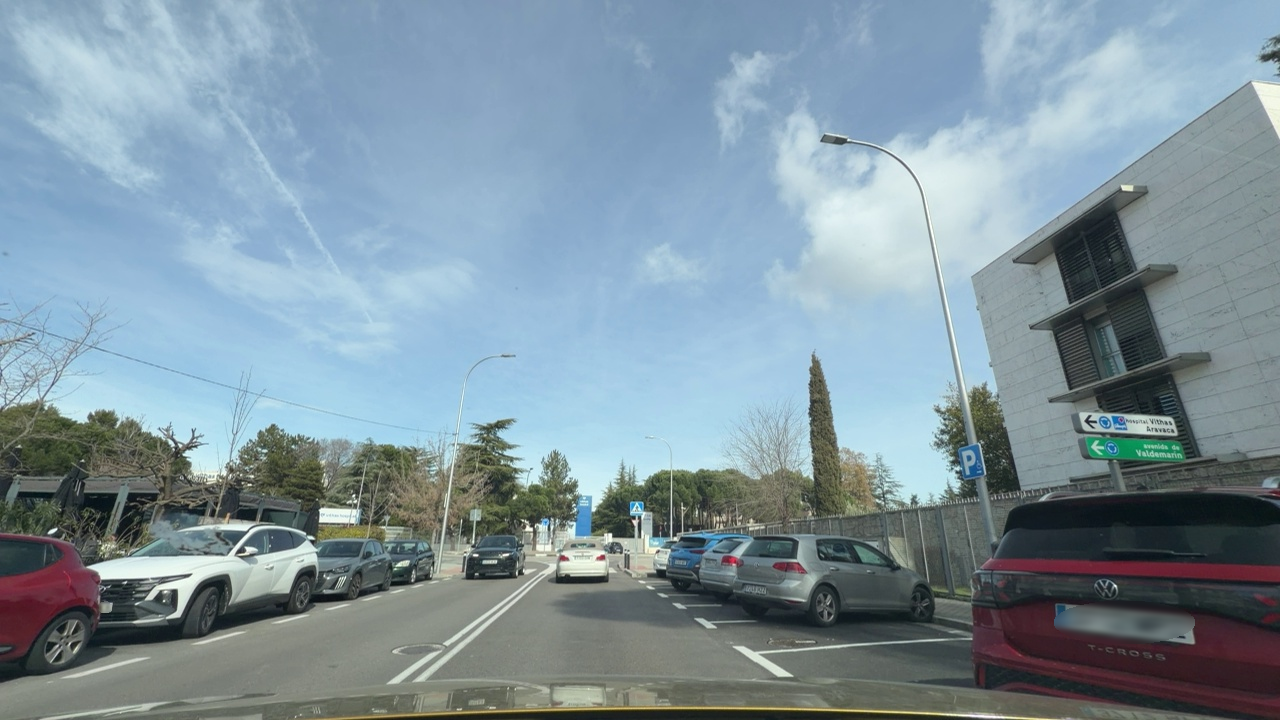
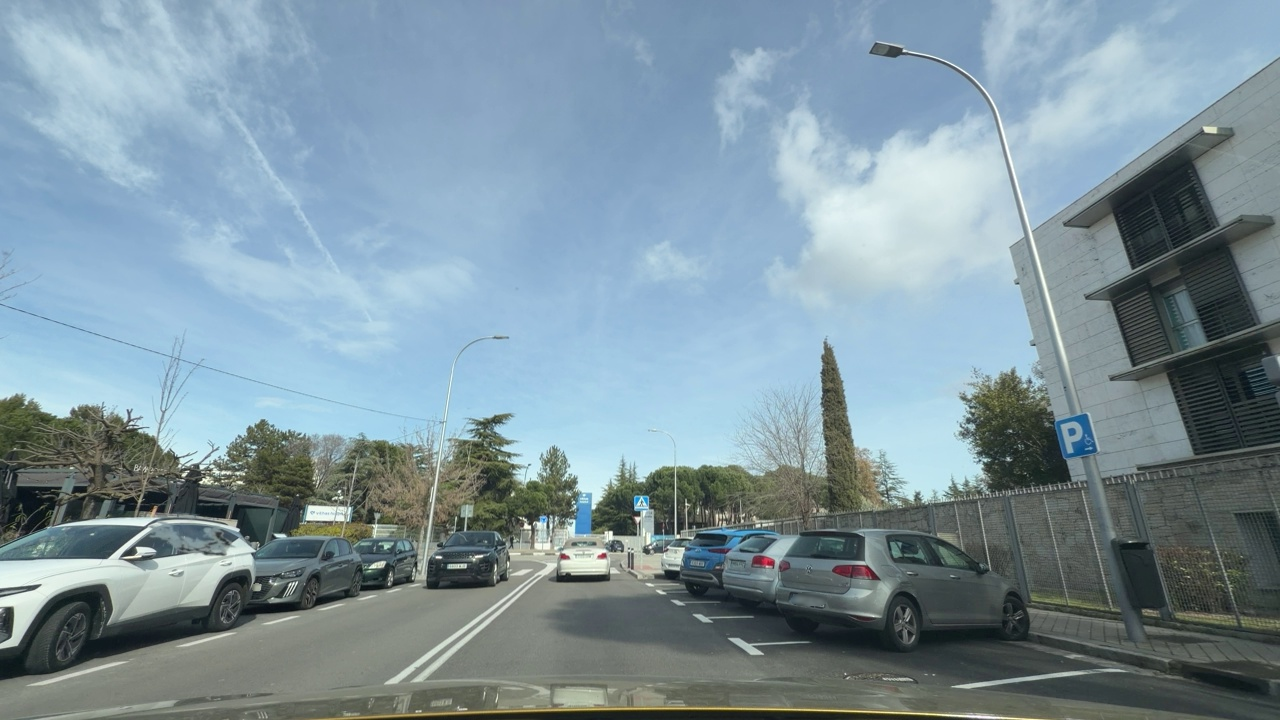
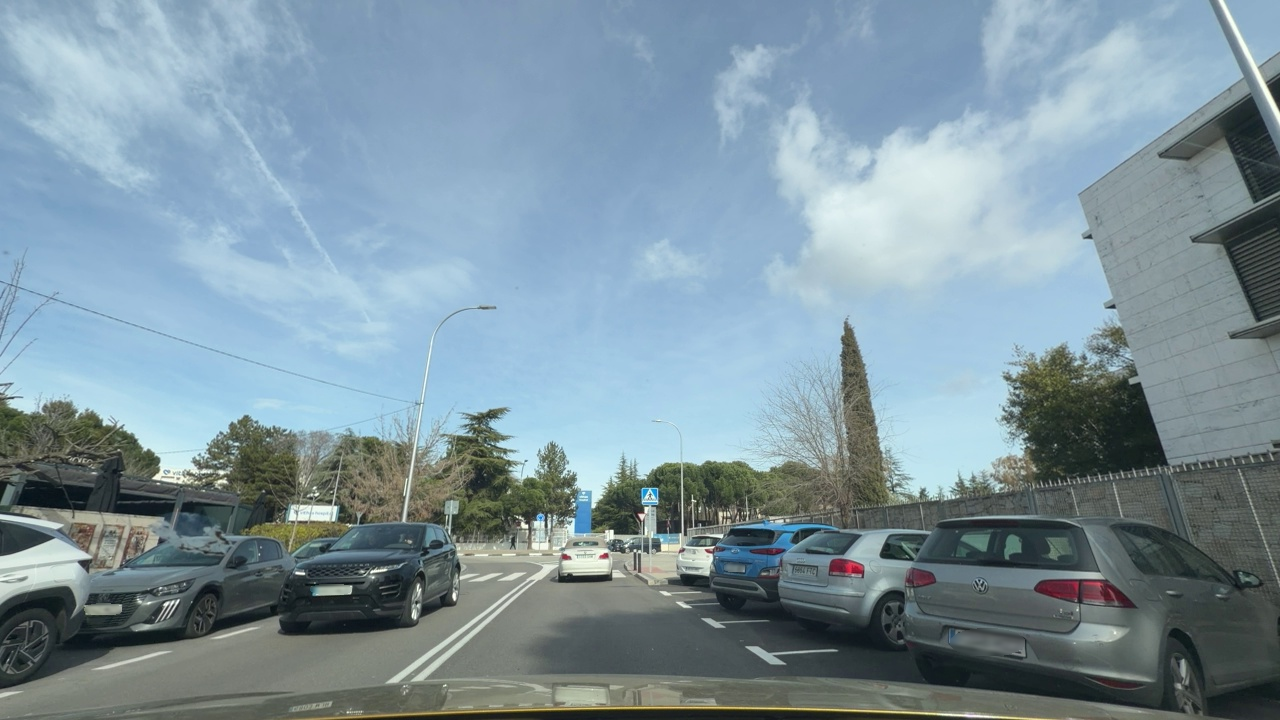
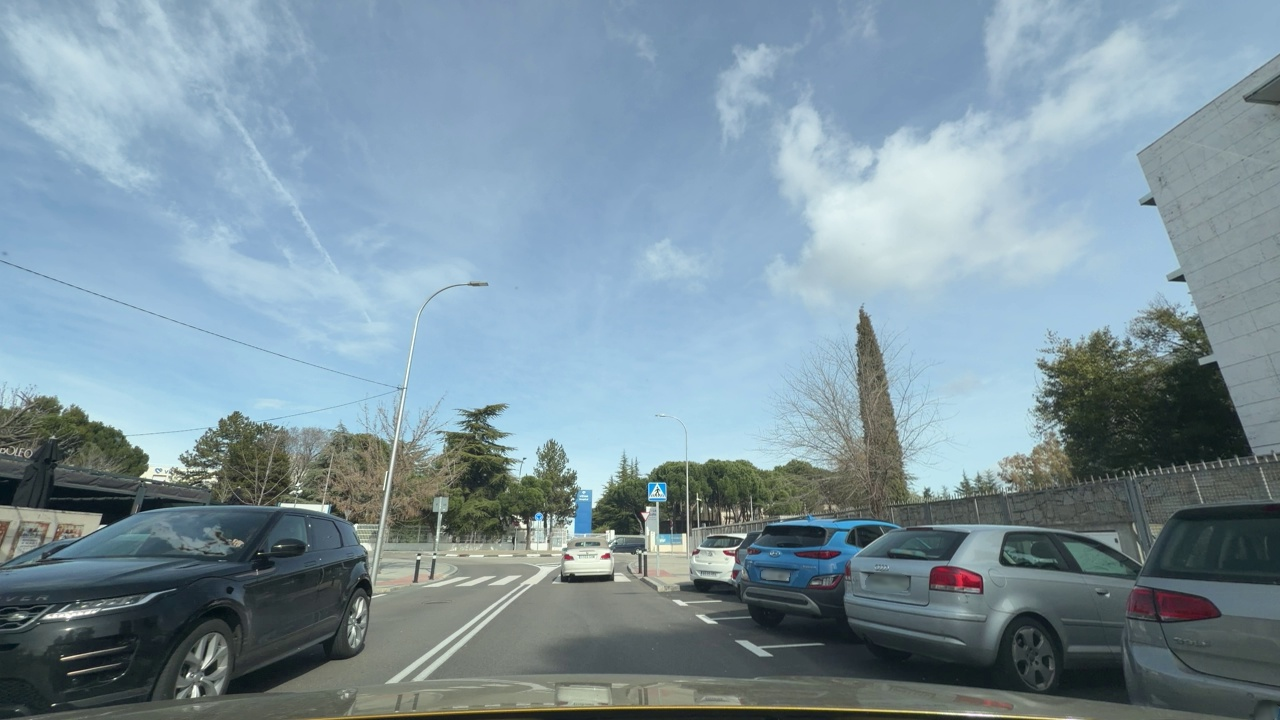
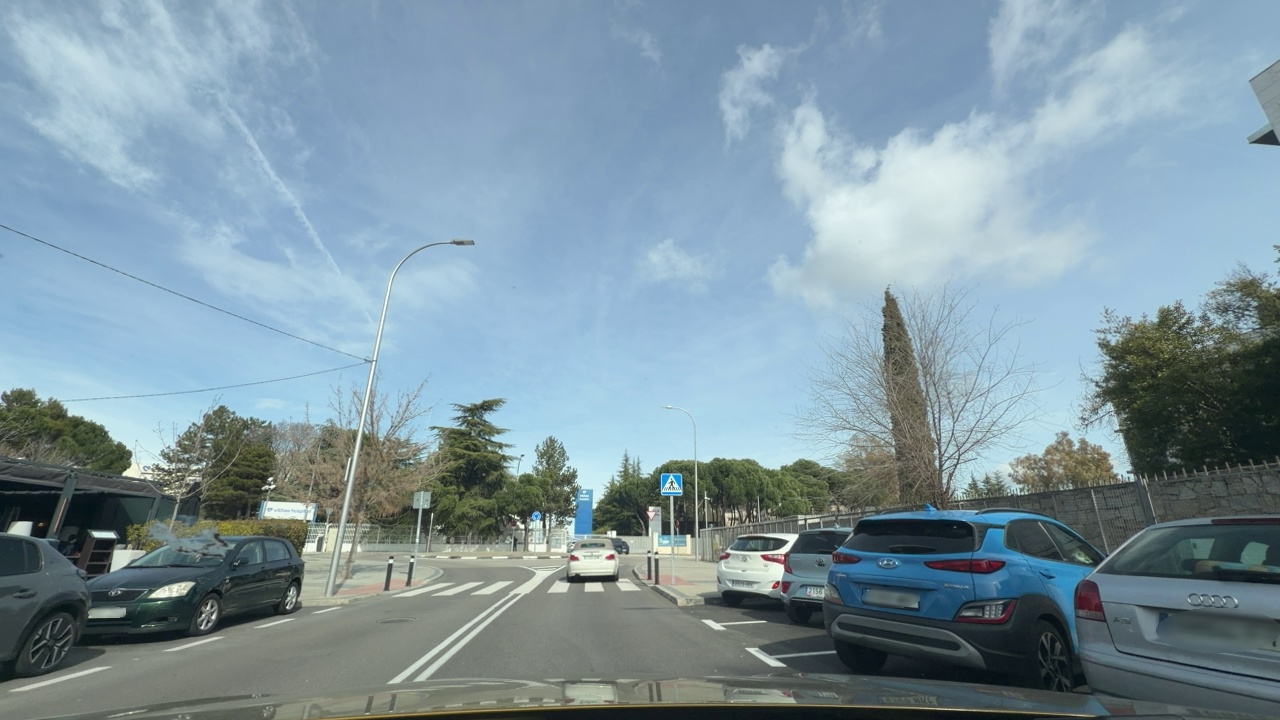
Situation: Lateral parked car
Question: Are vehicles present on the right side of the ego lane?
Answer: Yes
Reasoning: There are vehicles parked perpendicullarly to the road on the right, mainly 2 grey cars, two blue cars one white and a red car

Situation: Lateral parked car
Question: Are vehicles parked parallel or perpendicular to the roadway near the ego lane?
Answer: Yes
Reasoning: Cars are parked parallel on the left side of the road, and perpendicular on the right side of the road

Situation: Lateral parked car
Question: Does the environment indicate an urban road where curbside parking is permitted?
Answer: Yes
Reasoning: Because of the style of the road and buildings, it indicates ego is driving in a urban enviroment

Situation: Lateral parked car
Question: Is the ego vehicle traveling in a middle lane with traffic lanes on both sides?
Answer: No
Reasoning: Ego is driving in a two sided road, in the right lane

Situation: Lateral parked car
Question: Are vehicles present on the left side of the ego lane?
Answer: Yes
Reasoning: There are parallel parked cars on the left